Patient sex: M
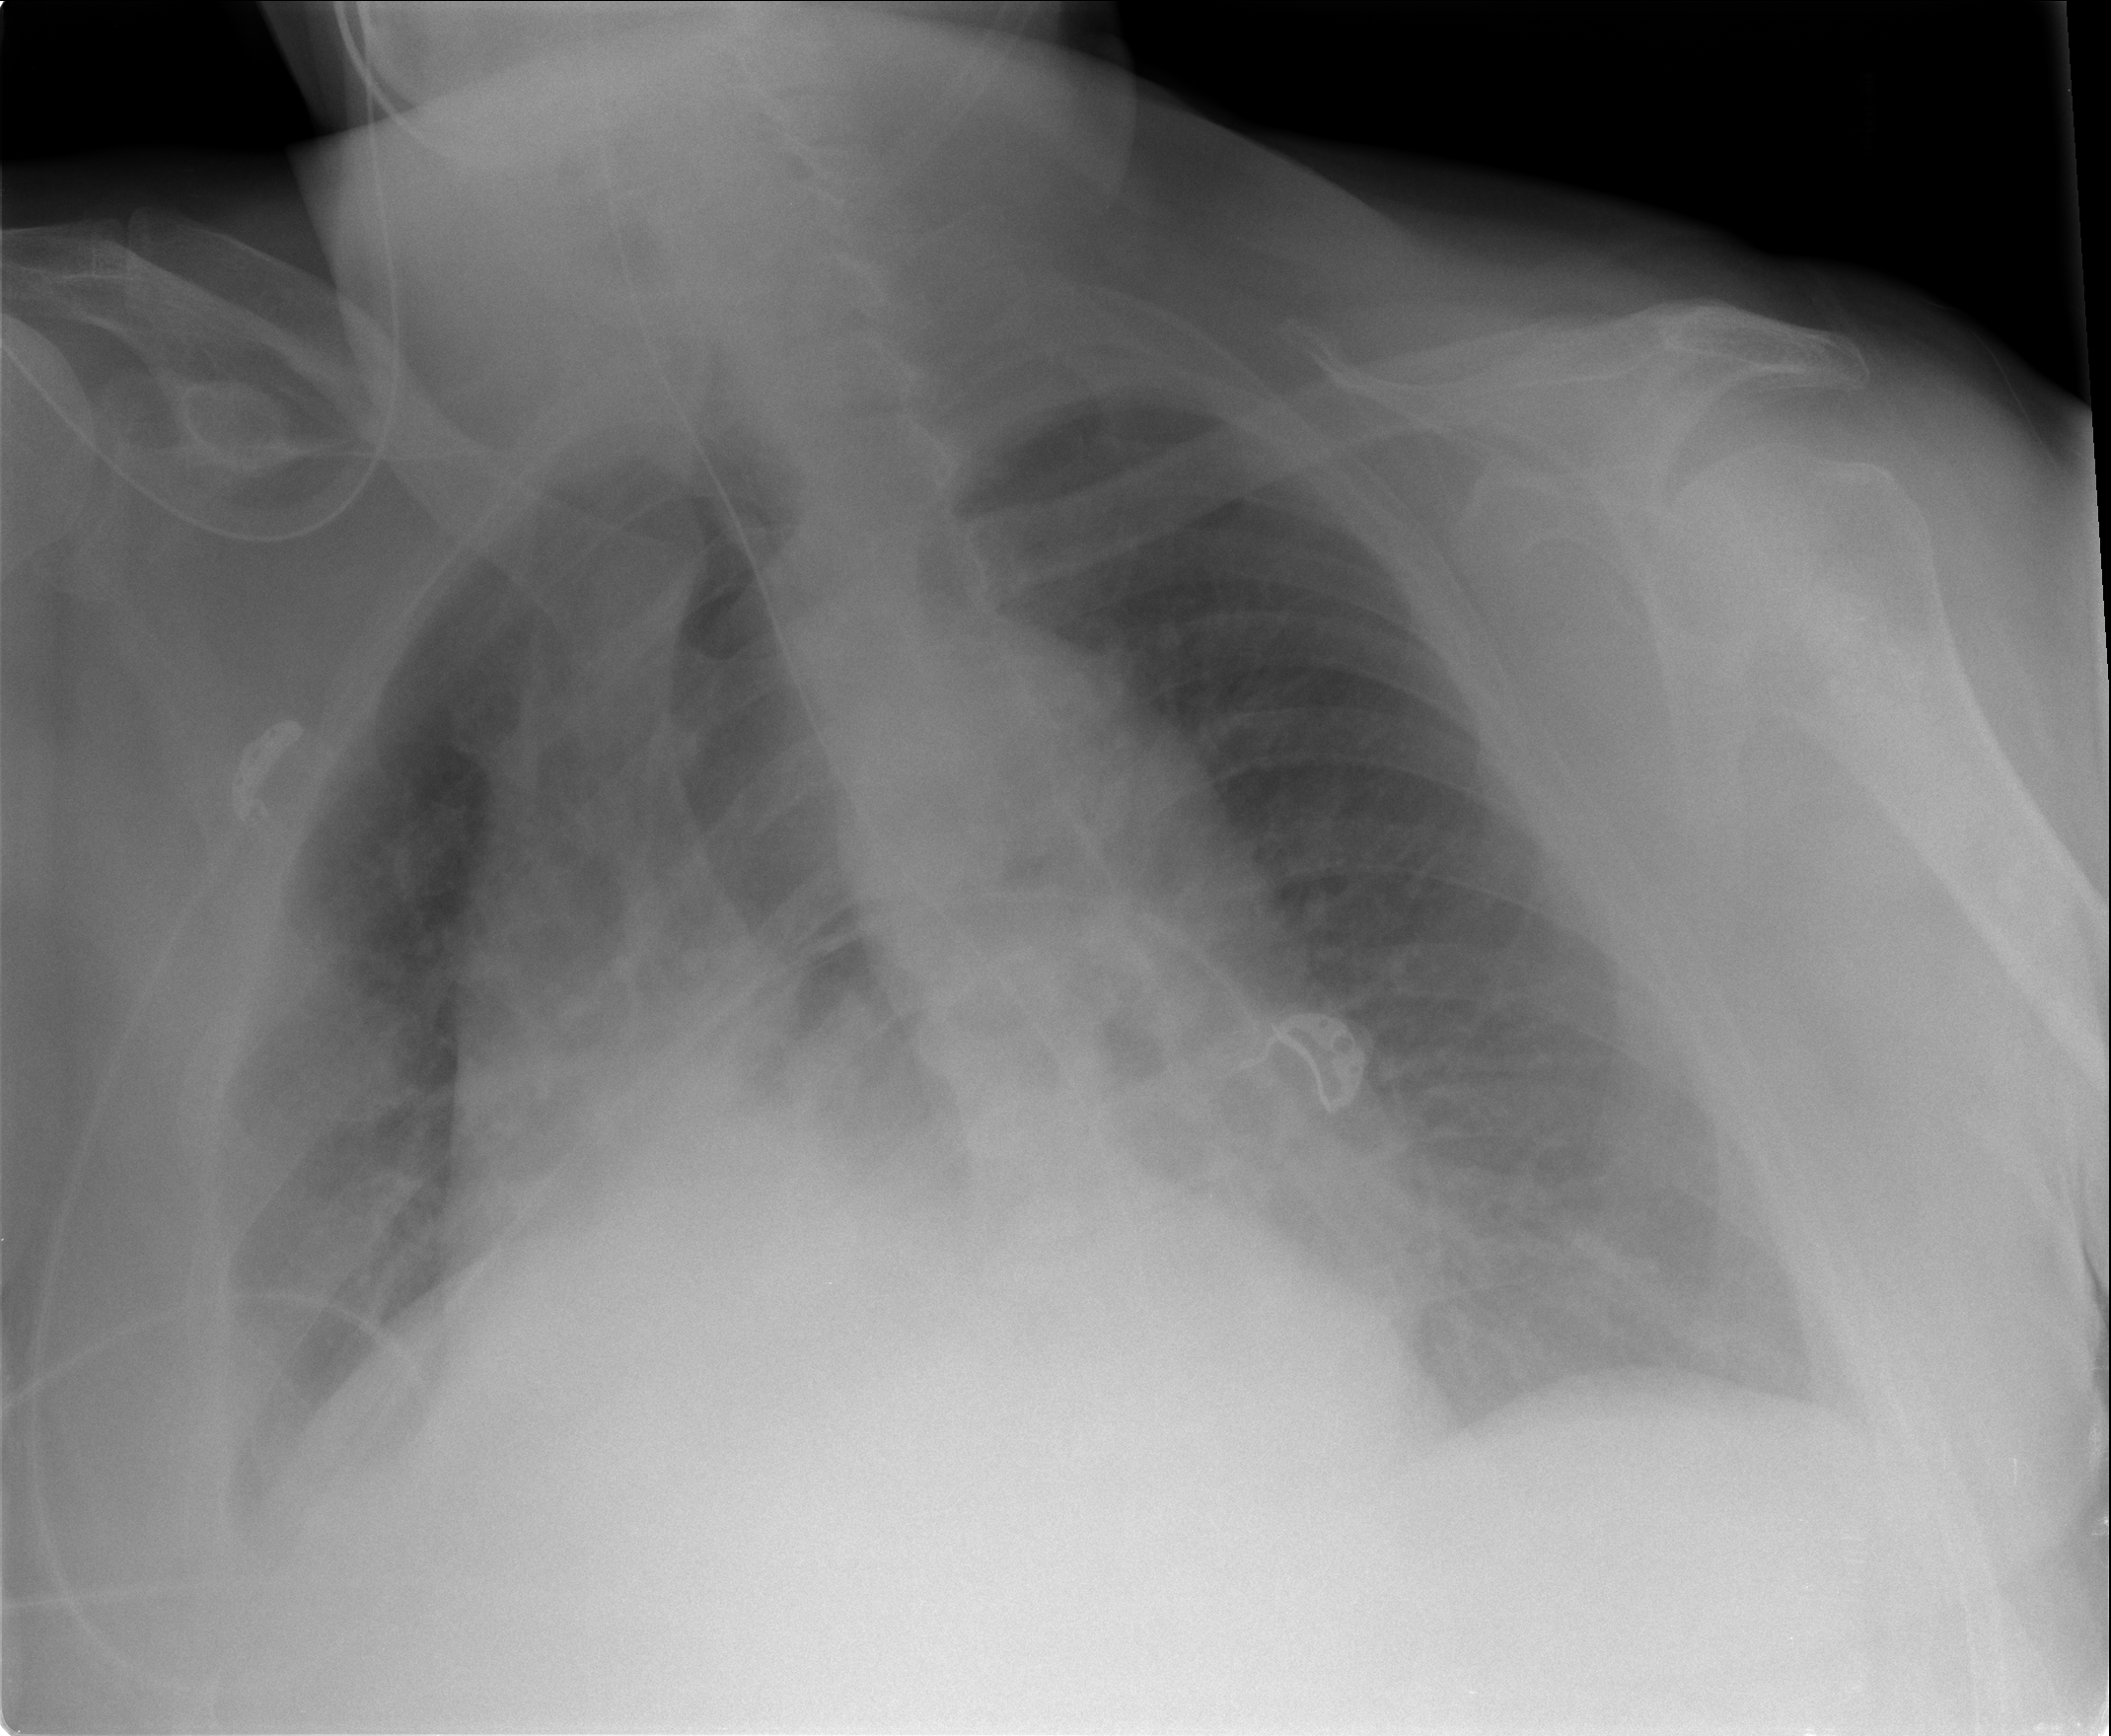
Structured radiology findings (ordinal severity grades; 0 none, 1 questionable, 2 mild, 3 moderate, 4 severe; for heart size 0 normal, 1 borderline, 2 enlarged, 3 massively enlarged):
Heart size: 2
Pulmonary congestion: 1
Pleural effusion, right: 0
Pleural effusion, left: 0
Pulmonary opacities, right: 0
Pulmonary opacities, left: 0
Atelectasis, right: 1
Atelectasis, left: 0